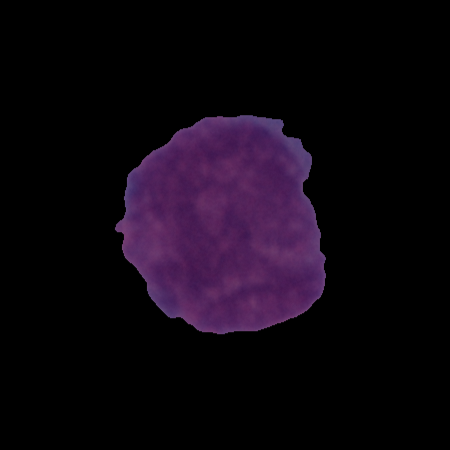
Label: cancer